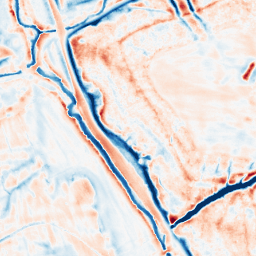
Category: edge_preserving
Decomposition family: bilateral
Decomposition parameters: d: 21
sigma_color: 25
sigma_space: 50
Upsampling method: linear_exact
Upsampling parameters: scale: 8
Upsampling scale: 8